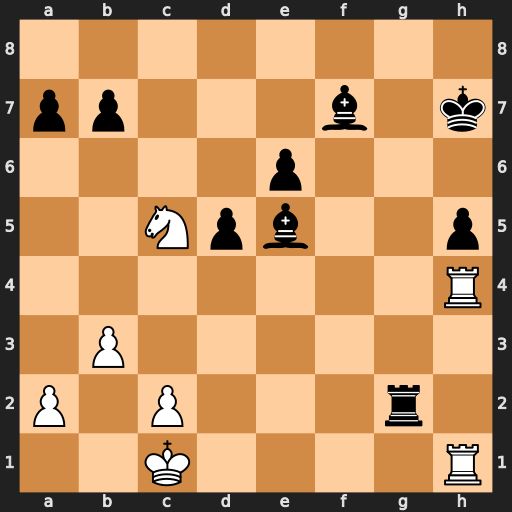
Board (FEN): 8/pp3b1k/4p3/2Npb2p/7R/1P6/P1P3r1/2K4R
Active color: w
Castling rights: -
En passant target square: -
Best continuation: Rxh5+ Bxh5 Rxh5+ Kg6 Rxe5